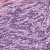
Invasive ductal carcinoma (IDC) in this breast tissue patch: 1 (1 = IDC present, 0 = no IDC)